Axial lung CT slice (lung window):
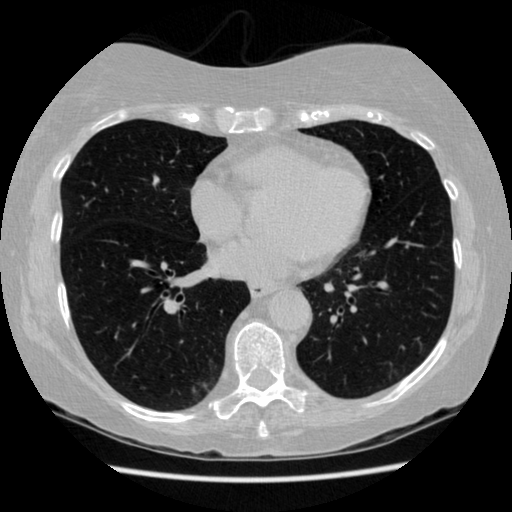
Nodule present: no